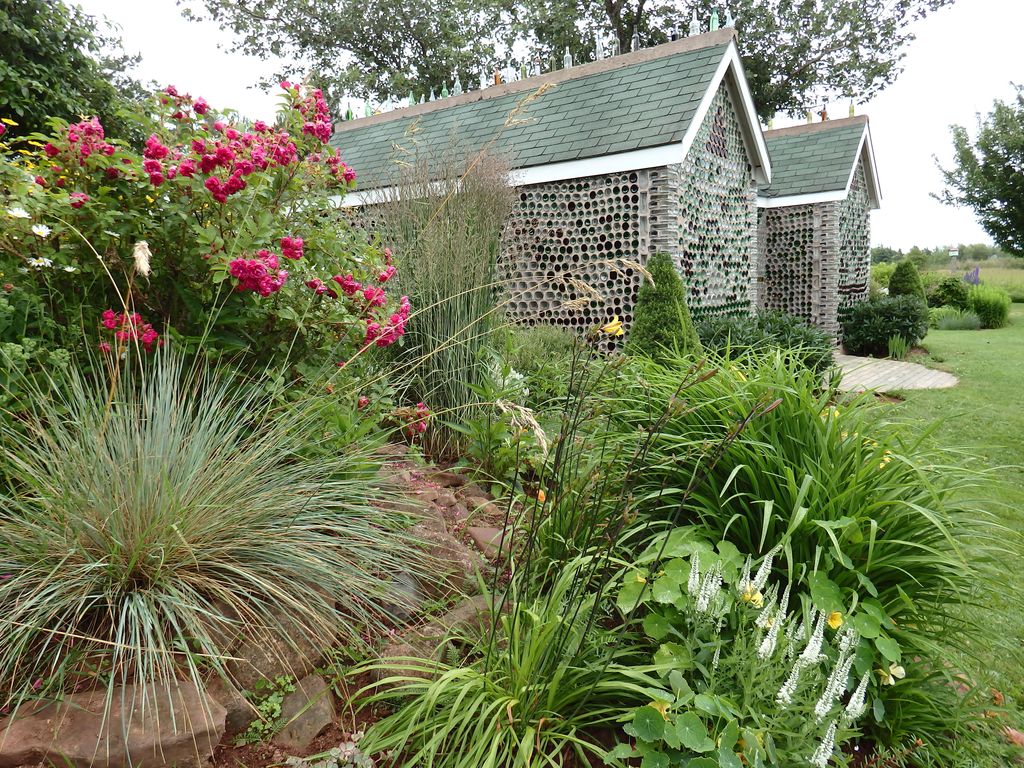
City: charlottetown